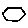
Label: hexagon